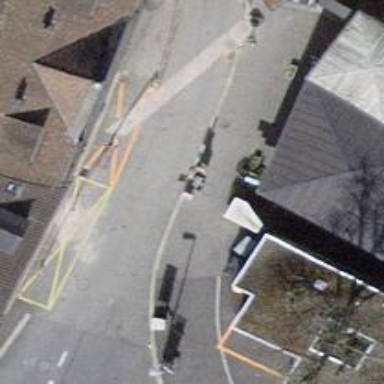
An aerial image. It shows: Unmarked crossing on the road.